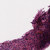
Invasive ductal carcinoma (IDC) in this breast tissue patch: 0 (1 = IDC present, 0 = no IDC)